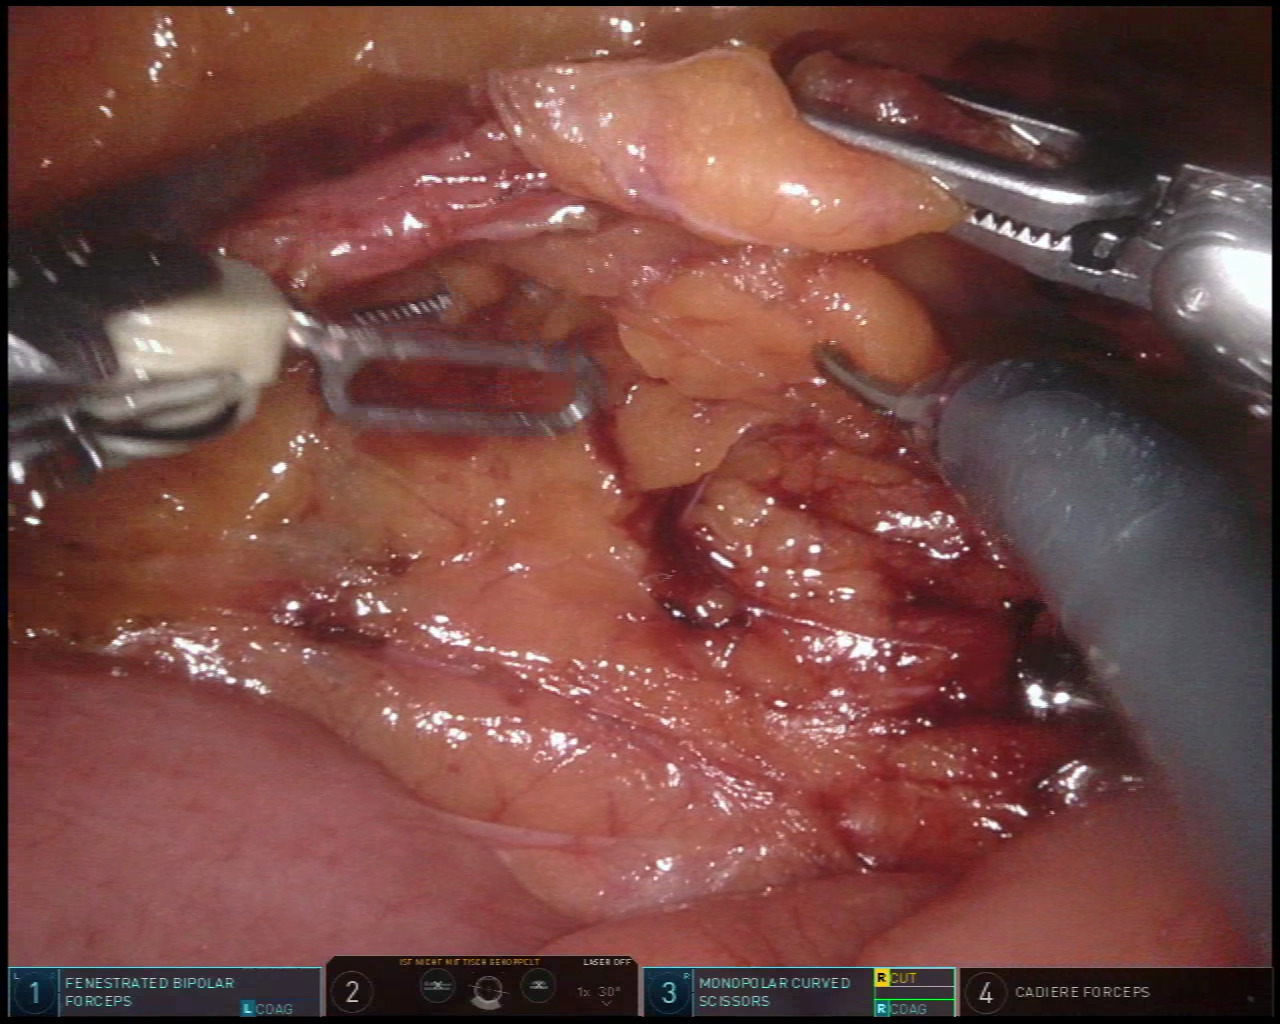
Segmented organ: intestinal_veins
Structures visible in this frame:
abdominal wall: no
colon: no
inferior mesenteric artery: no
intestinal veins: yes
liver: no
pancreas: no
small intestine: yes
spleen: no
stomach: no
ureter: no
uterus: no
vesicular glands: no